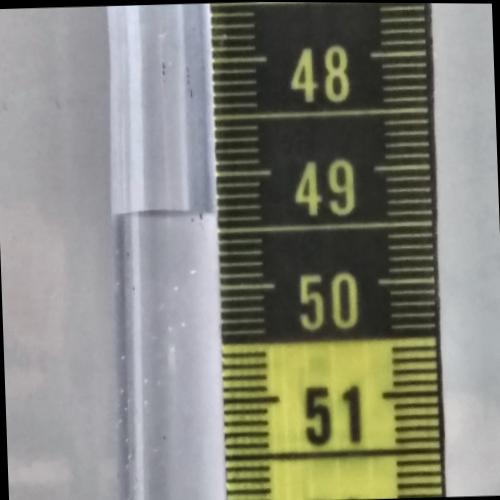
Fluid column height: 49.4 cm